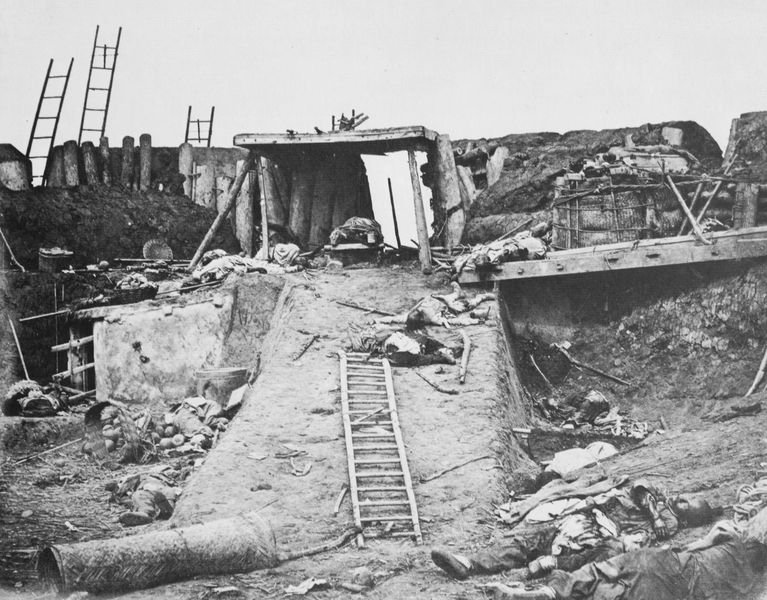
Titel: Das Fort Bakou nach seiner Eroberung durch die alliierten Truppen Englands und Frankreichs
Künstler: Felice A. Beato
Standort: USA
Institution: Privatsammlung
Schlagwörter: angriff, himmel, körper, mann, weiß, menschen, grau, holz, männer, schwarz, dach, gebäude, haus, weg, teppich, alt, leiche, steine, tod, tot, toter, erde, hügel, pfähle, brücke, hütte, boden, chaos, liegen, düster, körbe, russland, verlassen, schutt, katastrophe, krieg, leiter, querformat, schaden, unglück, zerstörung, korb, balken, durchgang, tor, pfosten, foto, fotografie, photographie, roh, ruine, stütze, ausgemergelt, explosion, pfahl, festung, schwarz weiß, waffen, gemetzel, leichen, tote, ruinen, grab, leichnam, leid, eroberung, bücke, dreck, graben, stellung, rampe, holt, fort, leichnahm, bau, schrauben, schutzwall, rohr, baustelle, wall, poller, abfall, befestigungsanlage, verteidigung, palisade, grabe, ausgrabung, bombe, rohre, weltkrieg, müll, röhre, toto, einsturz, leitern, bergbau, mine, bergwerk, zusammenbruch, brückenbau, erstürmung, stürmung, verstümmlung, schützengraben, festungswall, lafer, palisaden, määnner, kreieg, angrif, 1915, 1914, leiern, toet, plaisade, rohr#, zrstörung, shutt, schanze